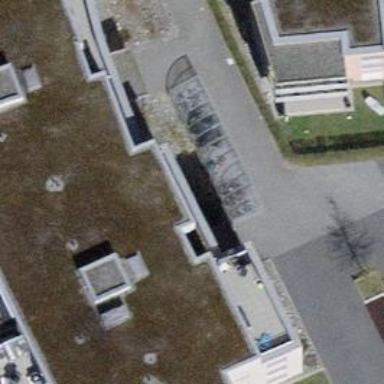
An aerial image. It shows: Shed designated as bicycle parking facility.